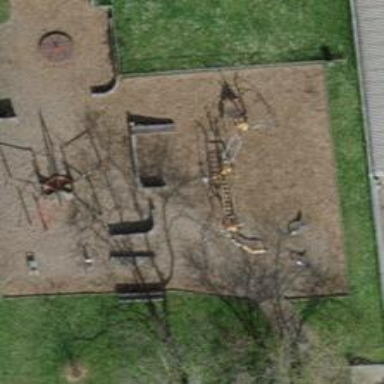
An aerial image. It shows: Playground area for leisure activities on the land.